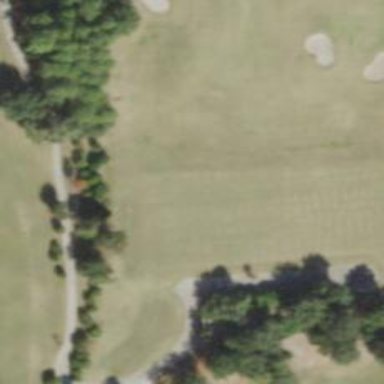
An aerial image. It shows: Golf tee.